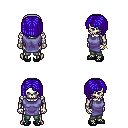
a pixel art fantasy rpg character, male body template, skeleton, chain tabard jacket, teal pants, blue pageboy hairstyle, bracelets, ghillies, four views (front, back, left, right), 2x2 character sprite sheet, small pixel art, hard edges, no anti-aliasing